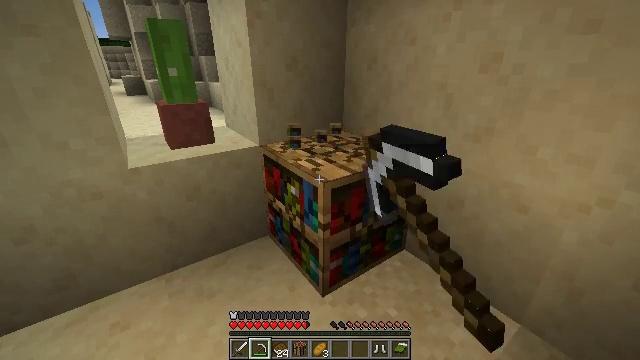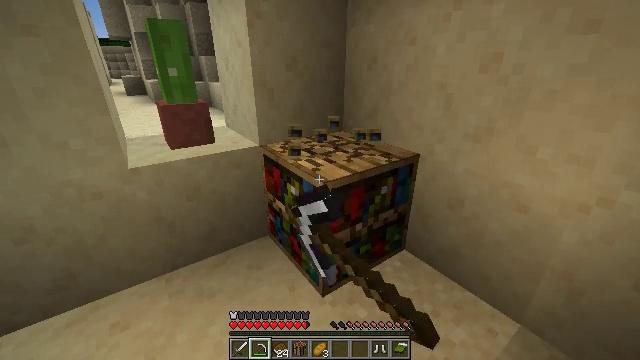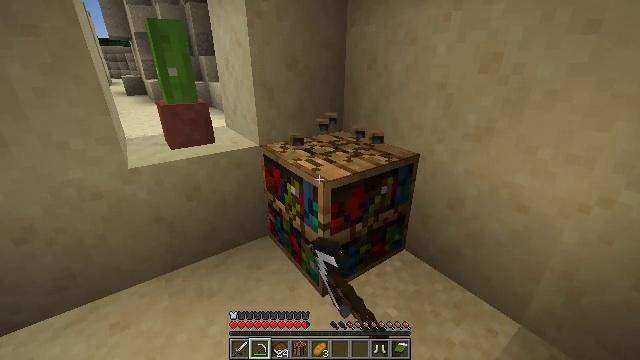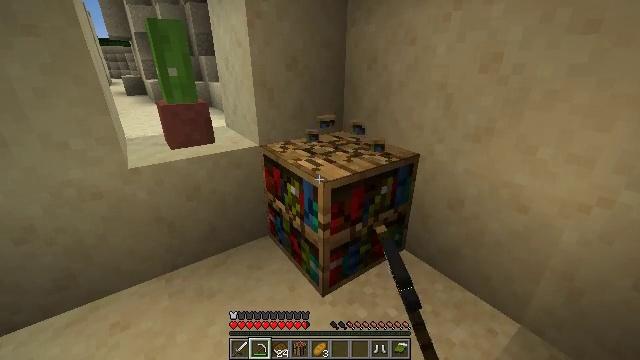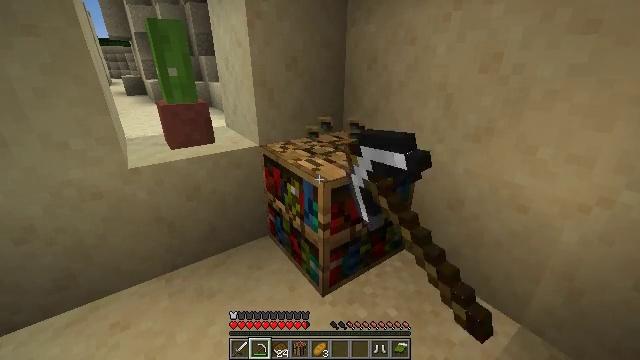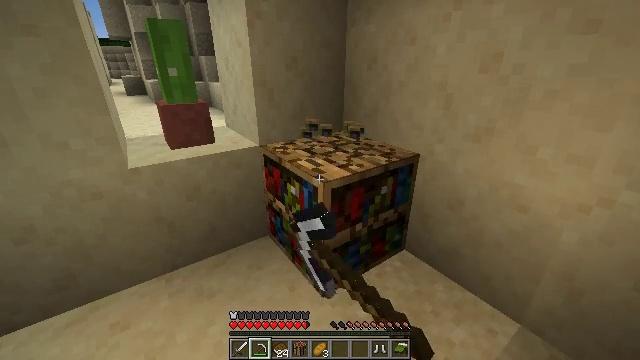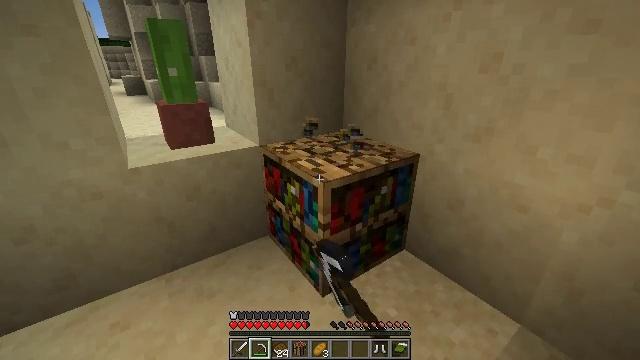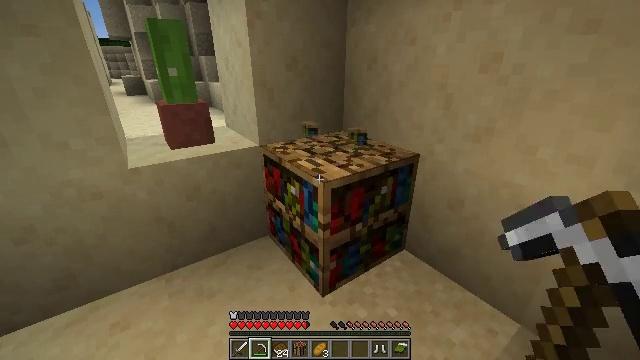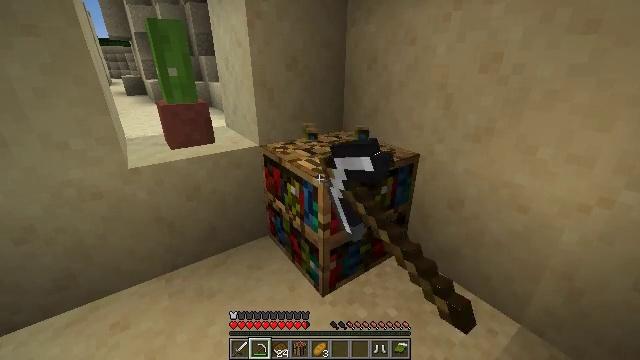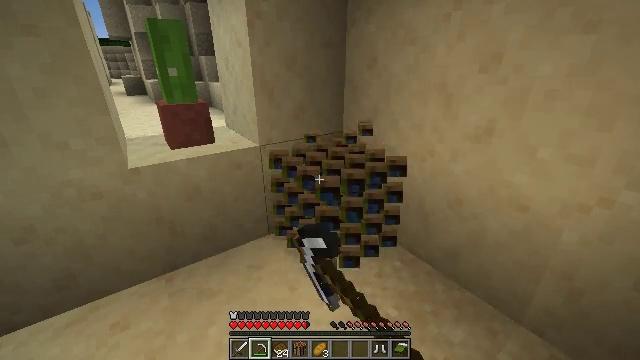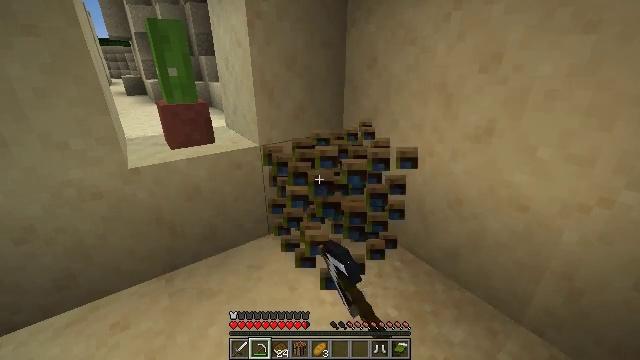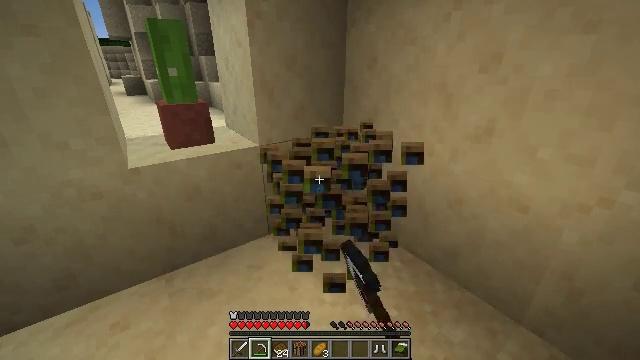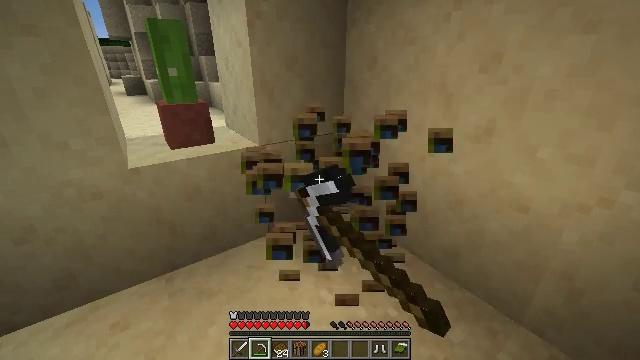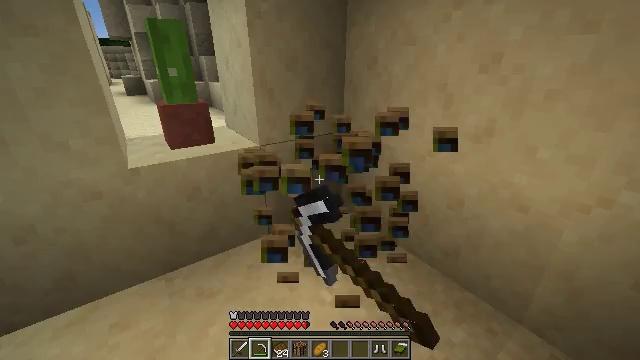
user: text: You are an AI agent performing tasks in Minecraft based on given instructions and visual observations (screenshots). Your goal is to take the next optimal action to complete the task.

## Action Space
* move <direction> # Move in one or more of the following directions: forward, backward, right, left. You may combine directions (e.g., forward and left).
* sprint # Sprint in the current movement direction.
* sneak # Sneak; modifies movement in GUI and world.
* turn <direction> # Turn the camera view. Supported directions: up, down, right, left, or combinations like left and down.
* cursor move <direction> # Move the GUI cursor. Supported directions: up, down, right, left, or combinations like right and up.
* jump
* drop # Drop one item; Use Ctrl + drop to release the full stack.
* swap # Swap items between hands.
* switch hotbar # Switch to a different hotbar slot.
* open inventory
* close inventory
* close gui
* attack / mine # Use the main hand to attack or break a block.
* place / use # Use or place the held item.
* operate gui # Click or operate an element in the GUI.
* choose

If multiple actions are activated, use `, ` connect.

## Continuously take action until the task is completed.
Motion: motion action
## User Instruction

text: Reclaim bookshelf materials.
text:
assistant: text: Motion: attack / mine
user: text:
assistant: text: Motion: attack / mine
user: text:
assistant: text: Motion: attack / mine
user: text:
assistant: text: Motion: attack / mine
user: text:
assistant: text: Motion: attack / mine
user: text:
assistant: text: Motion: attack / mine
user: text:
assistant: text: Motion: attack / mine
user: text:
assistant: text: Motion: attack / mine
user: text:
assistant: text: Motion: attack / mine
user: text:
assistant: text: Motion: attack / mine
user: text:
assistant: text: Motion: attack / mine
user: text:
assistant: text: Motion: attack / mine
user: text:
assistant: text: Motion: attack / mine
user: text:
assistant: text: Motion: attack / mine